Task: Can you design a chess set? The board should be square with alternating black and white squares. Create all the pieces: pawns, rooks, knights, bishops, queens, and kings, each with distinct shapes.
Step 4698:
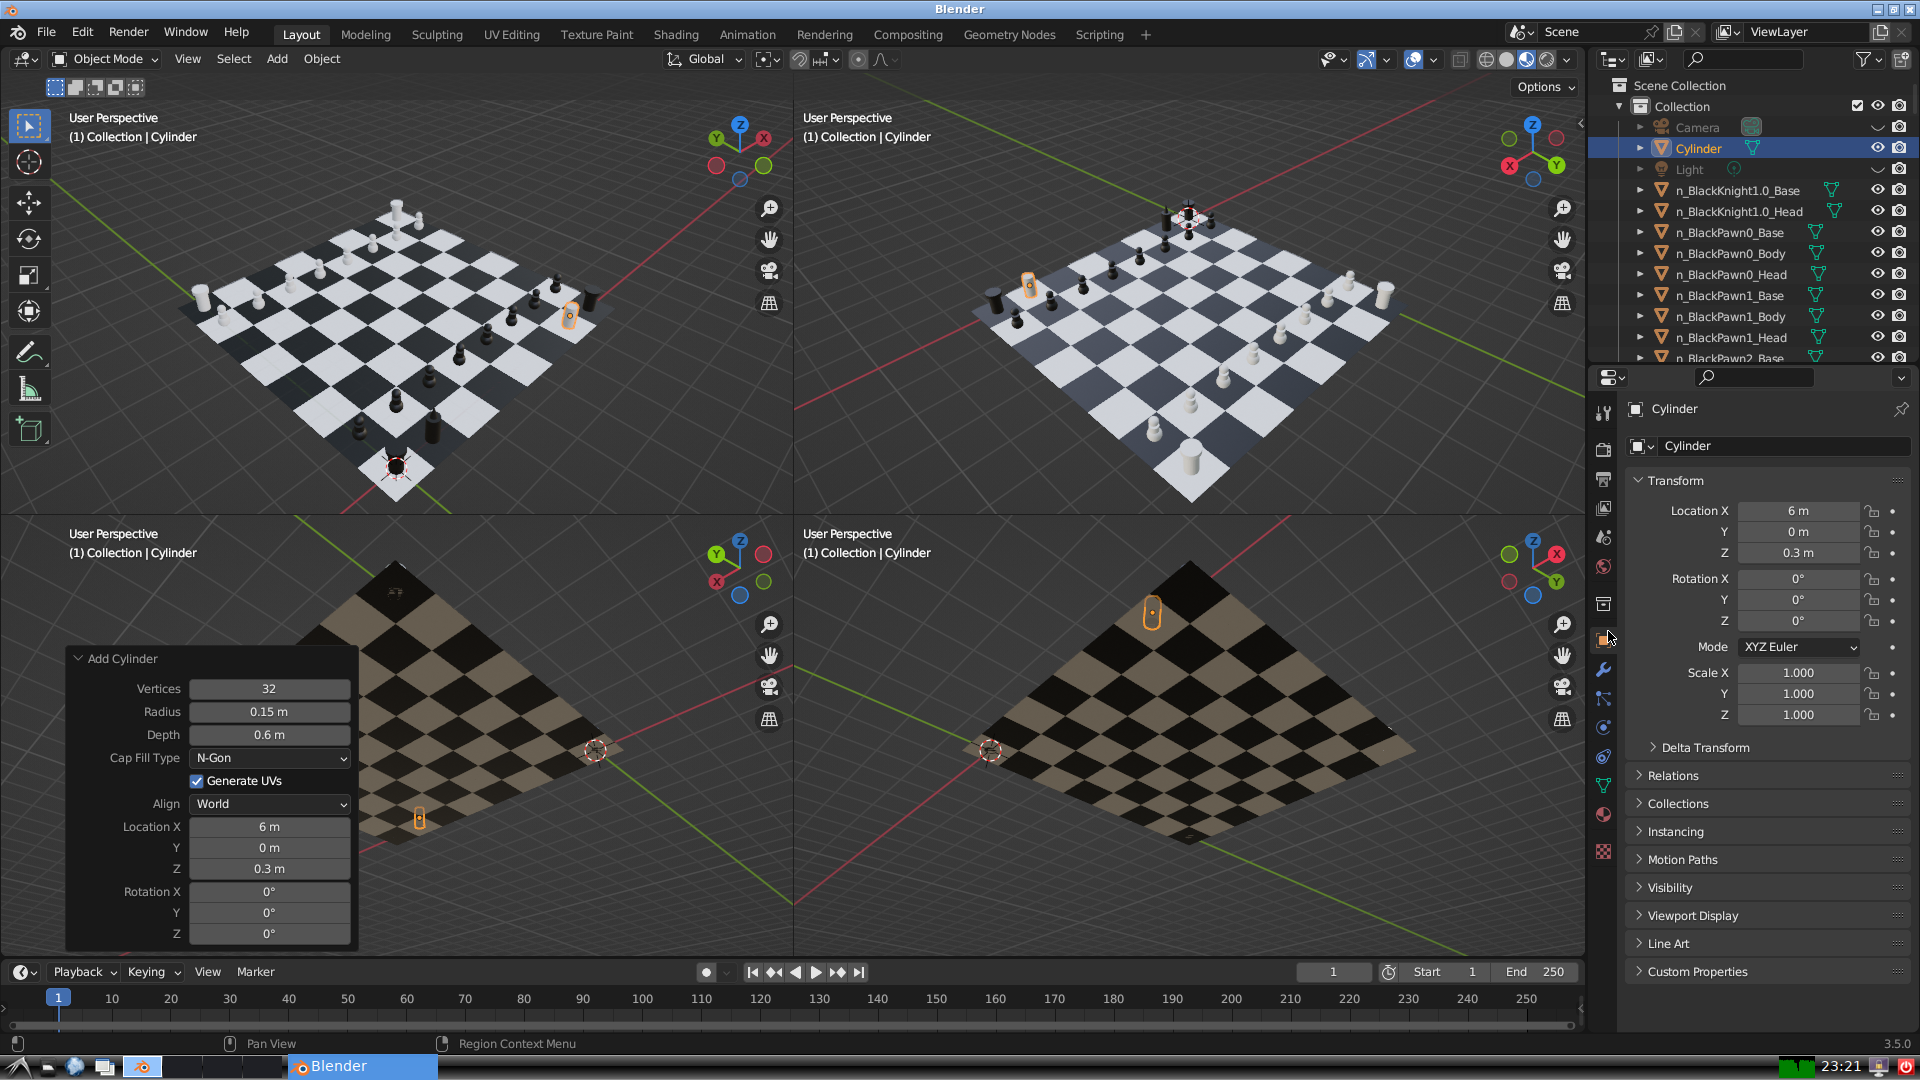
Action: {"mouse_move": [1732, 445]}